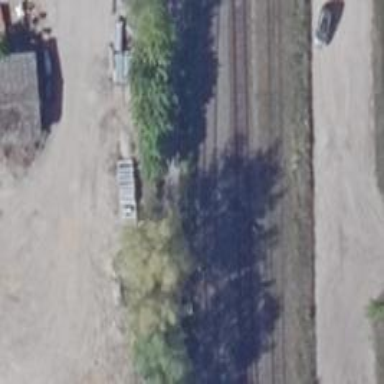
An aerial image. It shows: Railway switch.